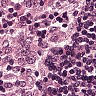
Metastatic tissue present: no